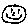
Label: smiley face